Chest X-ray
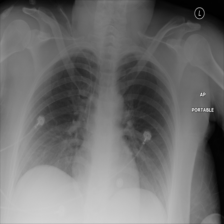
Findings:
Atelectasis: negative
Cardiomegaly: negative
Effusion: negative
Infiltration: negative
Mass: negative
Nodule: negative
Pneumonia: negative
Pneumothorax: negative
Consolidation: negative
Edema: negative
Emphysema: negative
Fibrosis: negative
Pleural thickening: negative
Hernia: negative